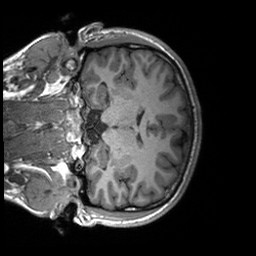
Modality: T1w
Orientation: coronal
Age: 22
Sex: female
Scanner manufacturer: siemens
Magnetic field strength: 3 T
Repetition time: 2.3 s
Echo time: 0.00227 s